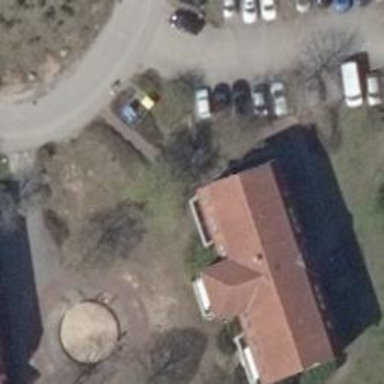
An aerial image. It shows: Part of building.